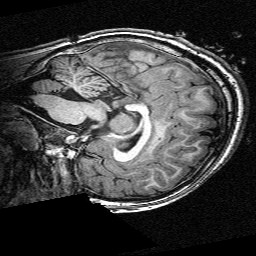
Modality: T1w
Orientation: sagittal
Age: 10
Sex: female
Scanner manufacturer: siemens
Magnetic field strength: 3 T
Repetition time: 2.3 s
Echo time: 0.00336 s